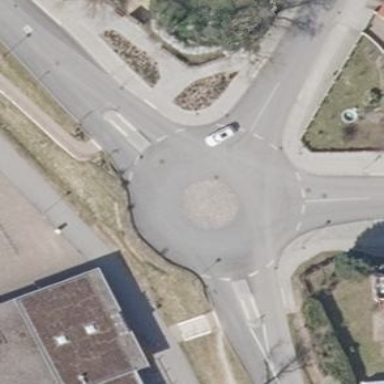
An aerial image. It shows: Asphalt road in residential area leading to roundabout.